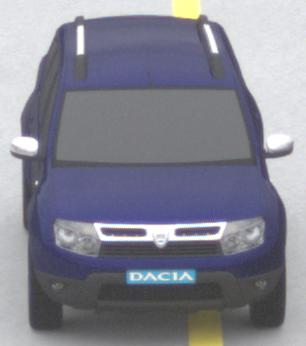
Make: Dacia
Model: Duster dCi 110 FAP
Detailed model: Duster (I)
Model produced from: 2010/06
Model produced until: 2013/11
Doors: 5
Color: blue
Road condition: dry road
Daytime: midday
Contrast: low contrast